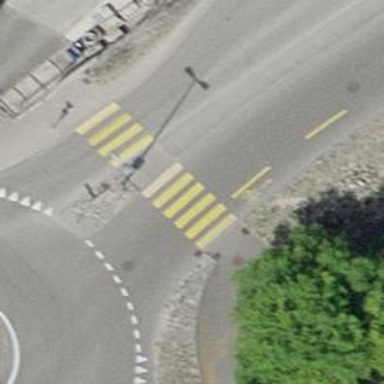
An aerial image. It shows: Footway that serves as traffic island.